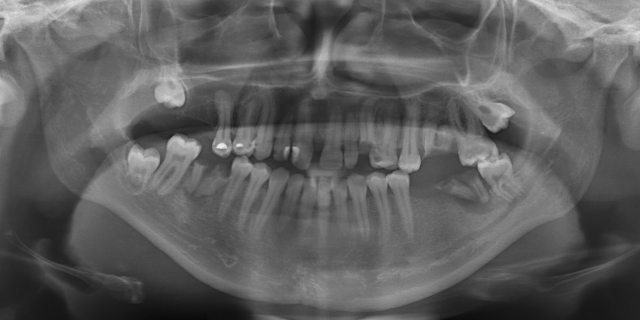
adult